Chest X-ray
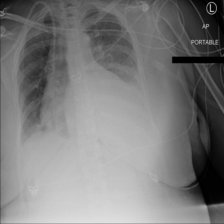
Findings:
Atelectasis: negative
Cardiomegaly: negative
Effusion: positive
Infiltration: negative
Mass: positive
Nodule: negative
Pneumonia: negative
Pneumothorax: negative
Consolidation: negative
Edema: negative
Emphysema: negative
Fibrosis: negative
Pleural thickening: negative
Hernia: negative